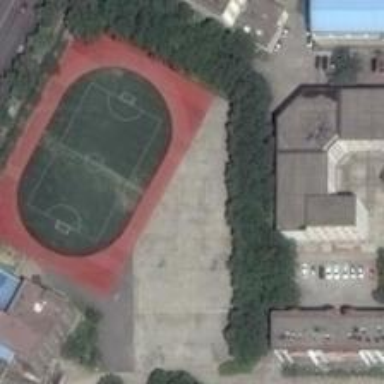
In this area embraced by trees, there is a standard football field .